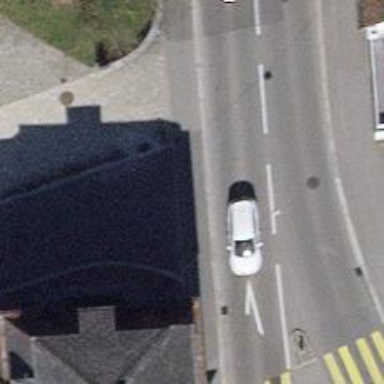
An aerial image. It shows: Unmarked road crossing.